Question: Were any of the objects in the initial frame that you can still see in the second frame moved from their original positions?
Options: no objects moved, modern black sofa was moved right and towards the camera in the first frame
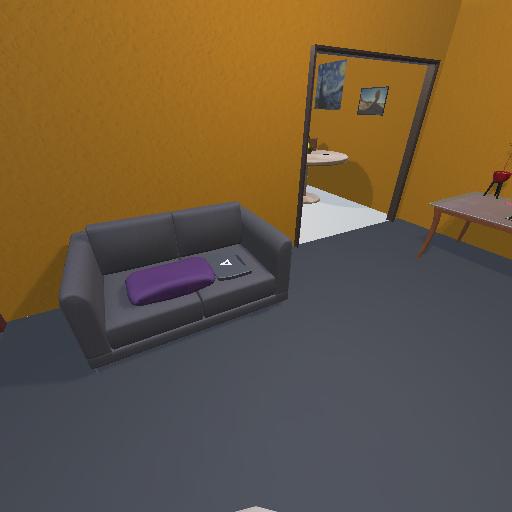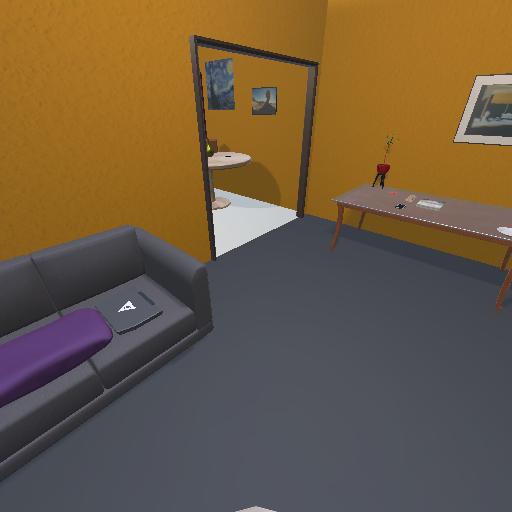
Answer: no objects moved